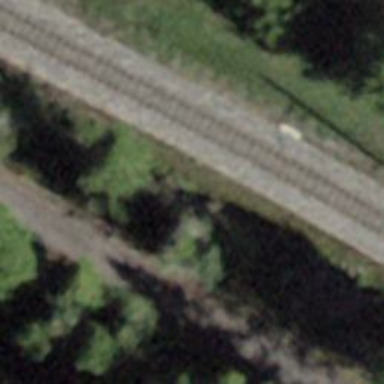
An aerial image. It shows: Narrow-gauge railway with single track. The railway is electrified with contact line.